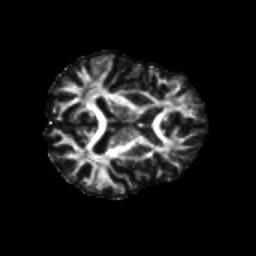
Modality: FA
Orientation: axial
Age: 36
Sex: male
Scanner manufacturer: siemens
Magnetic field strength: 3 T
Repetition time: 8.6 s
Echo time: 0.095 s